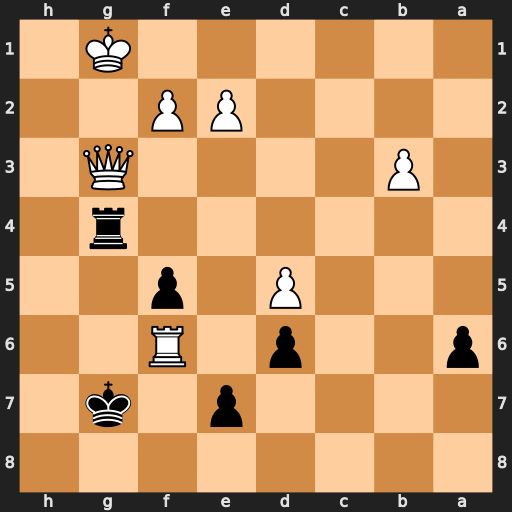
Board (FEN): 8/4p1k1/p2p1R2/3P1p2/6r1/1P4Q1/4PP2/6K1
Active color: b
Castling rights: -
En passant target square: -
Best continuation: Rxg3+ Kh2 Kxf6 Kxg3 Ke5